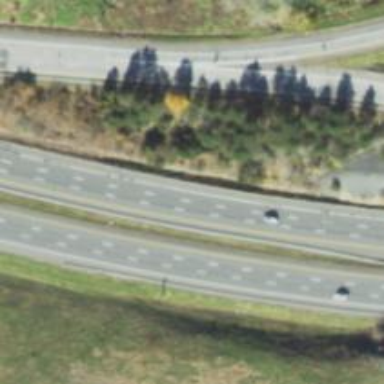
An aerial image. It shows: Asphalt motorway.